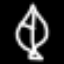
Label: leaf